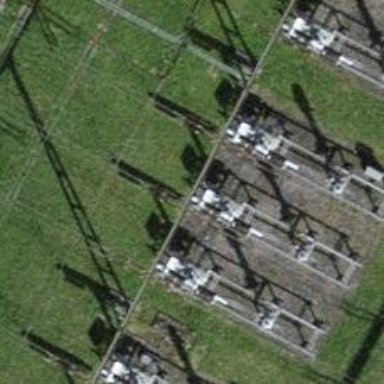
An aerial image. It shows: Busbar power line with 3 cables.